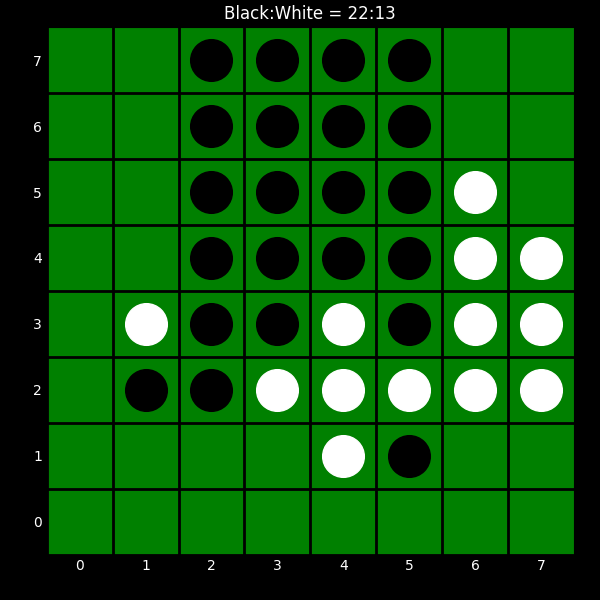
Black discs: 22
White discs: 13